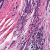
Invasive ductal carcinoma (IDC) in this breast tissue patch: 0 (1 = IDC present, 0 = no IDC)